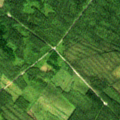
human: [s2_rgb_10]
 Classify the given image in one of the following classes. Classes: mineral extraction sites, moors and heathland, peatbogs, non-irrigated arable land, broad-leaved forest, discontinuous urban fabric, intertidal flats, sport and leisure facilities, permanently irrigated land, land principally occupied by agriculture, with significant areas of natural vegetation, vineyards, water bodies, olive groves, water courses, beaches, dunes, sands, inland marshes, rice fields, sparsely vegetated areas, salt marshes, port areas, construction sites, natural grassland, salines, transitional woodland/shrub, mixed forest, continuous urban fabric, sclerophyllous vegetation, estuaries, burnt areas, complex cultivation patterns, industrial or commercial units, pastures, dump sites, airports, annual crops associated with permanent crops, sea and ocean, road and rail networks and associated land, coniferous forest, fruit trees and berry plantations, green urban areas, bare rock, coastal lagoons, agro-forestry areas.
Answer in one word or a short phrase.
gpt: coniferous forest, transitional woodland/shrub